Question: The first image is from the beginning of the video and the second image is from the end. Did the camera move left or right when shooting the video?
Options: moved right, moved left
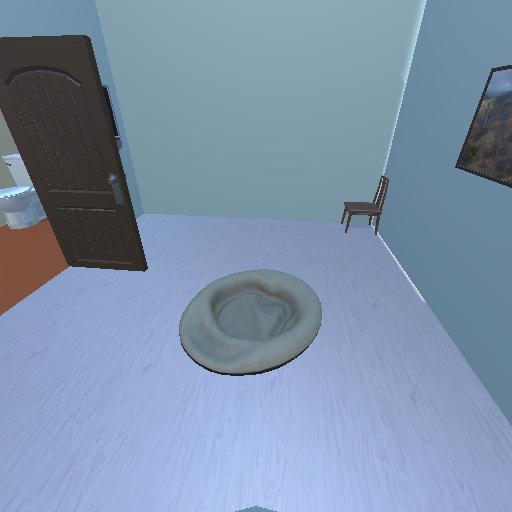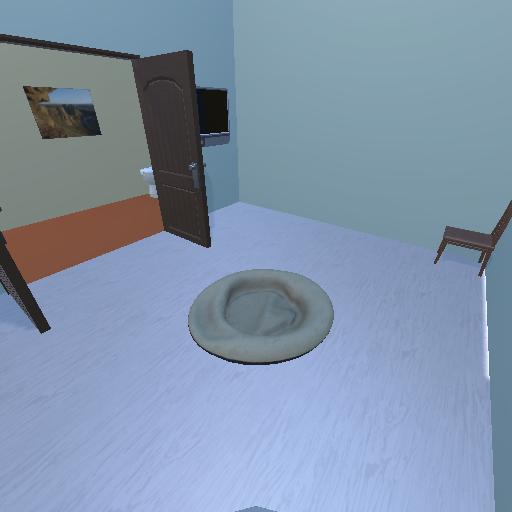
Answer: moved right